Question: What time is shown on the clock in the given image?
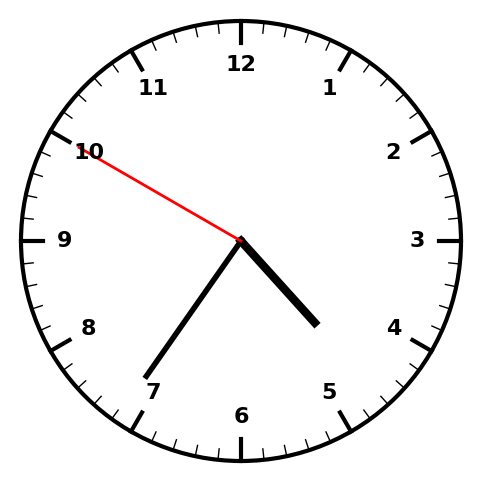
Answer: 04:35:50